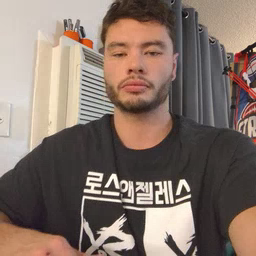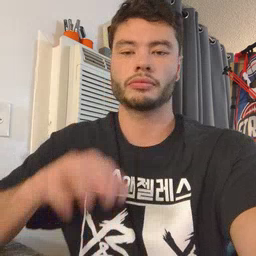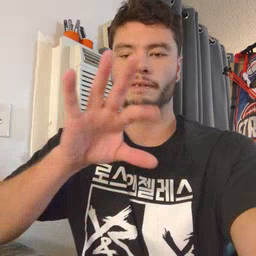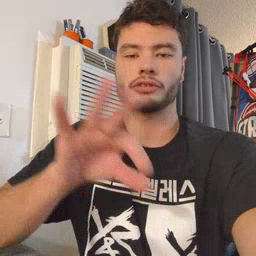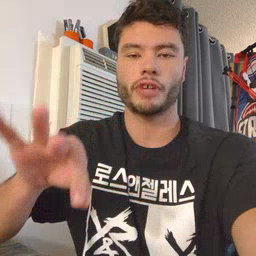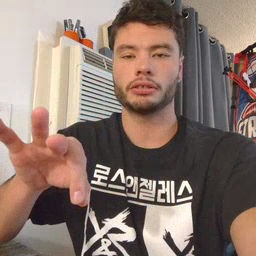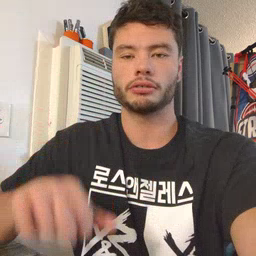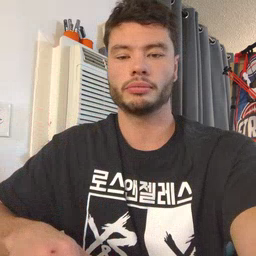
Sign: frenchfries